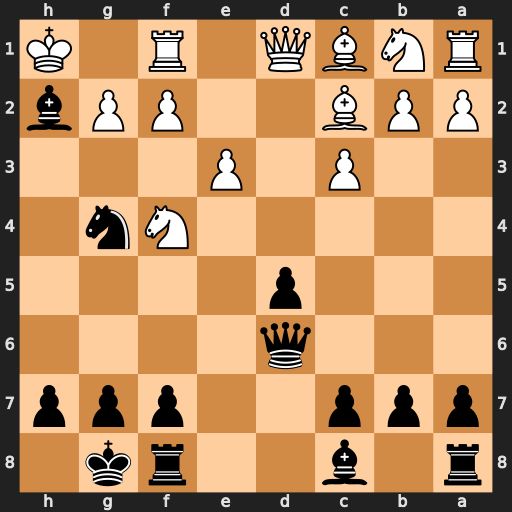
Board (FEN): r1b2rk1/ppp2ppp/3q4/3p4/5Nn1/2P1P3/PPB2PPb/RNBQ1R1K
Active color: b
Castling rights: -
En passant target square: -
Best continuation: Bxf4